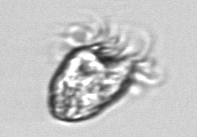
Label: Strombidium_morphotype1